Aerial crown-view tile of a tropical tree (Barro Colorado Island, Panama), acquired 20250616:
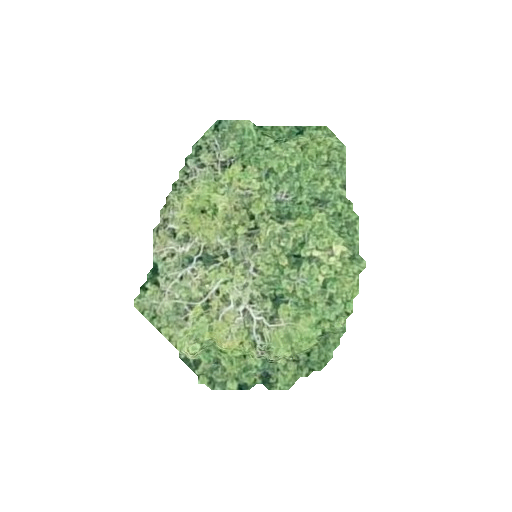
Species: Zanthoxylum panamense
GBIF accepted scientific name: Zanthoxylum panamense
Crown area: 67.199 m²